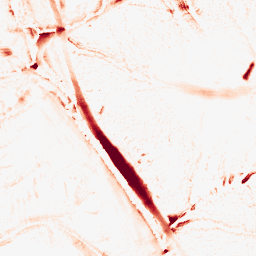
Category: morphological
Decomposition family: morphological_diamond
Decomposition parameters: operation: opening
radius: 10
Upsampling method: sinc_hamming
Upsampling parameters: scale: 8
kernel_size: 16
Upsampling scale: 8